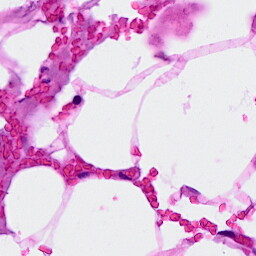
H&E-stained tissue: Breast